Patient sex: M
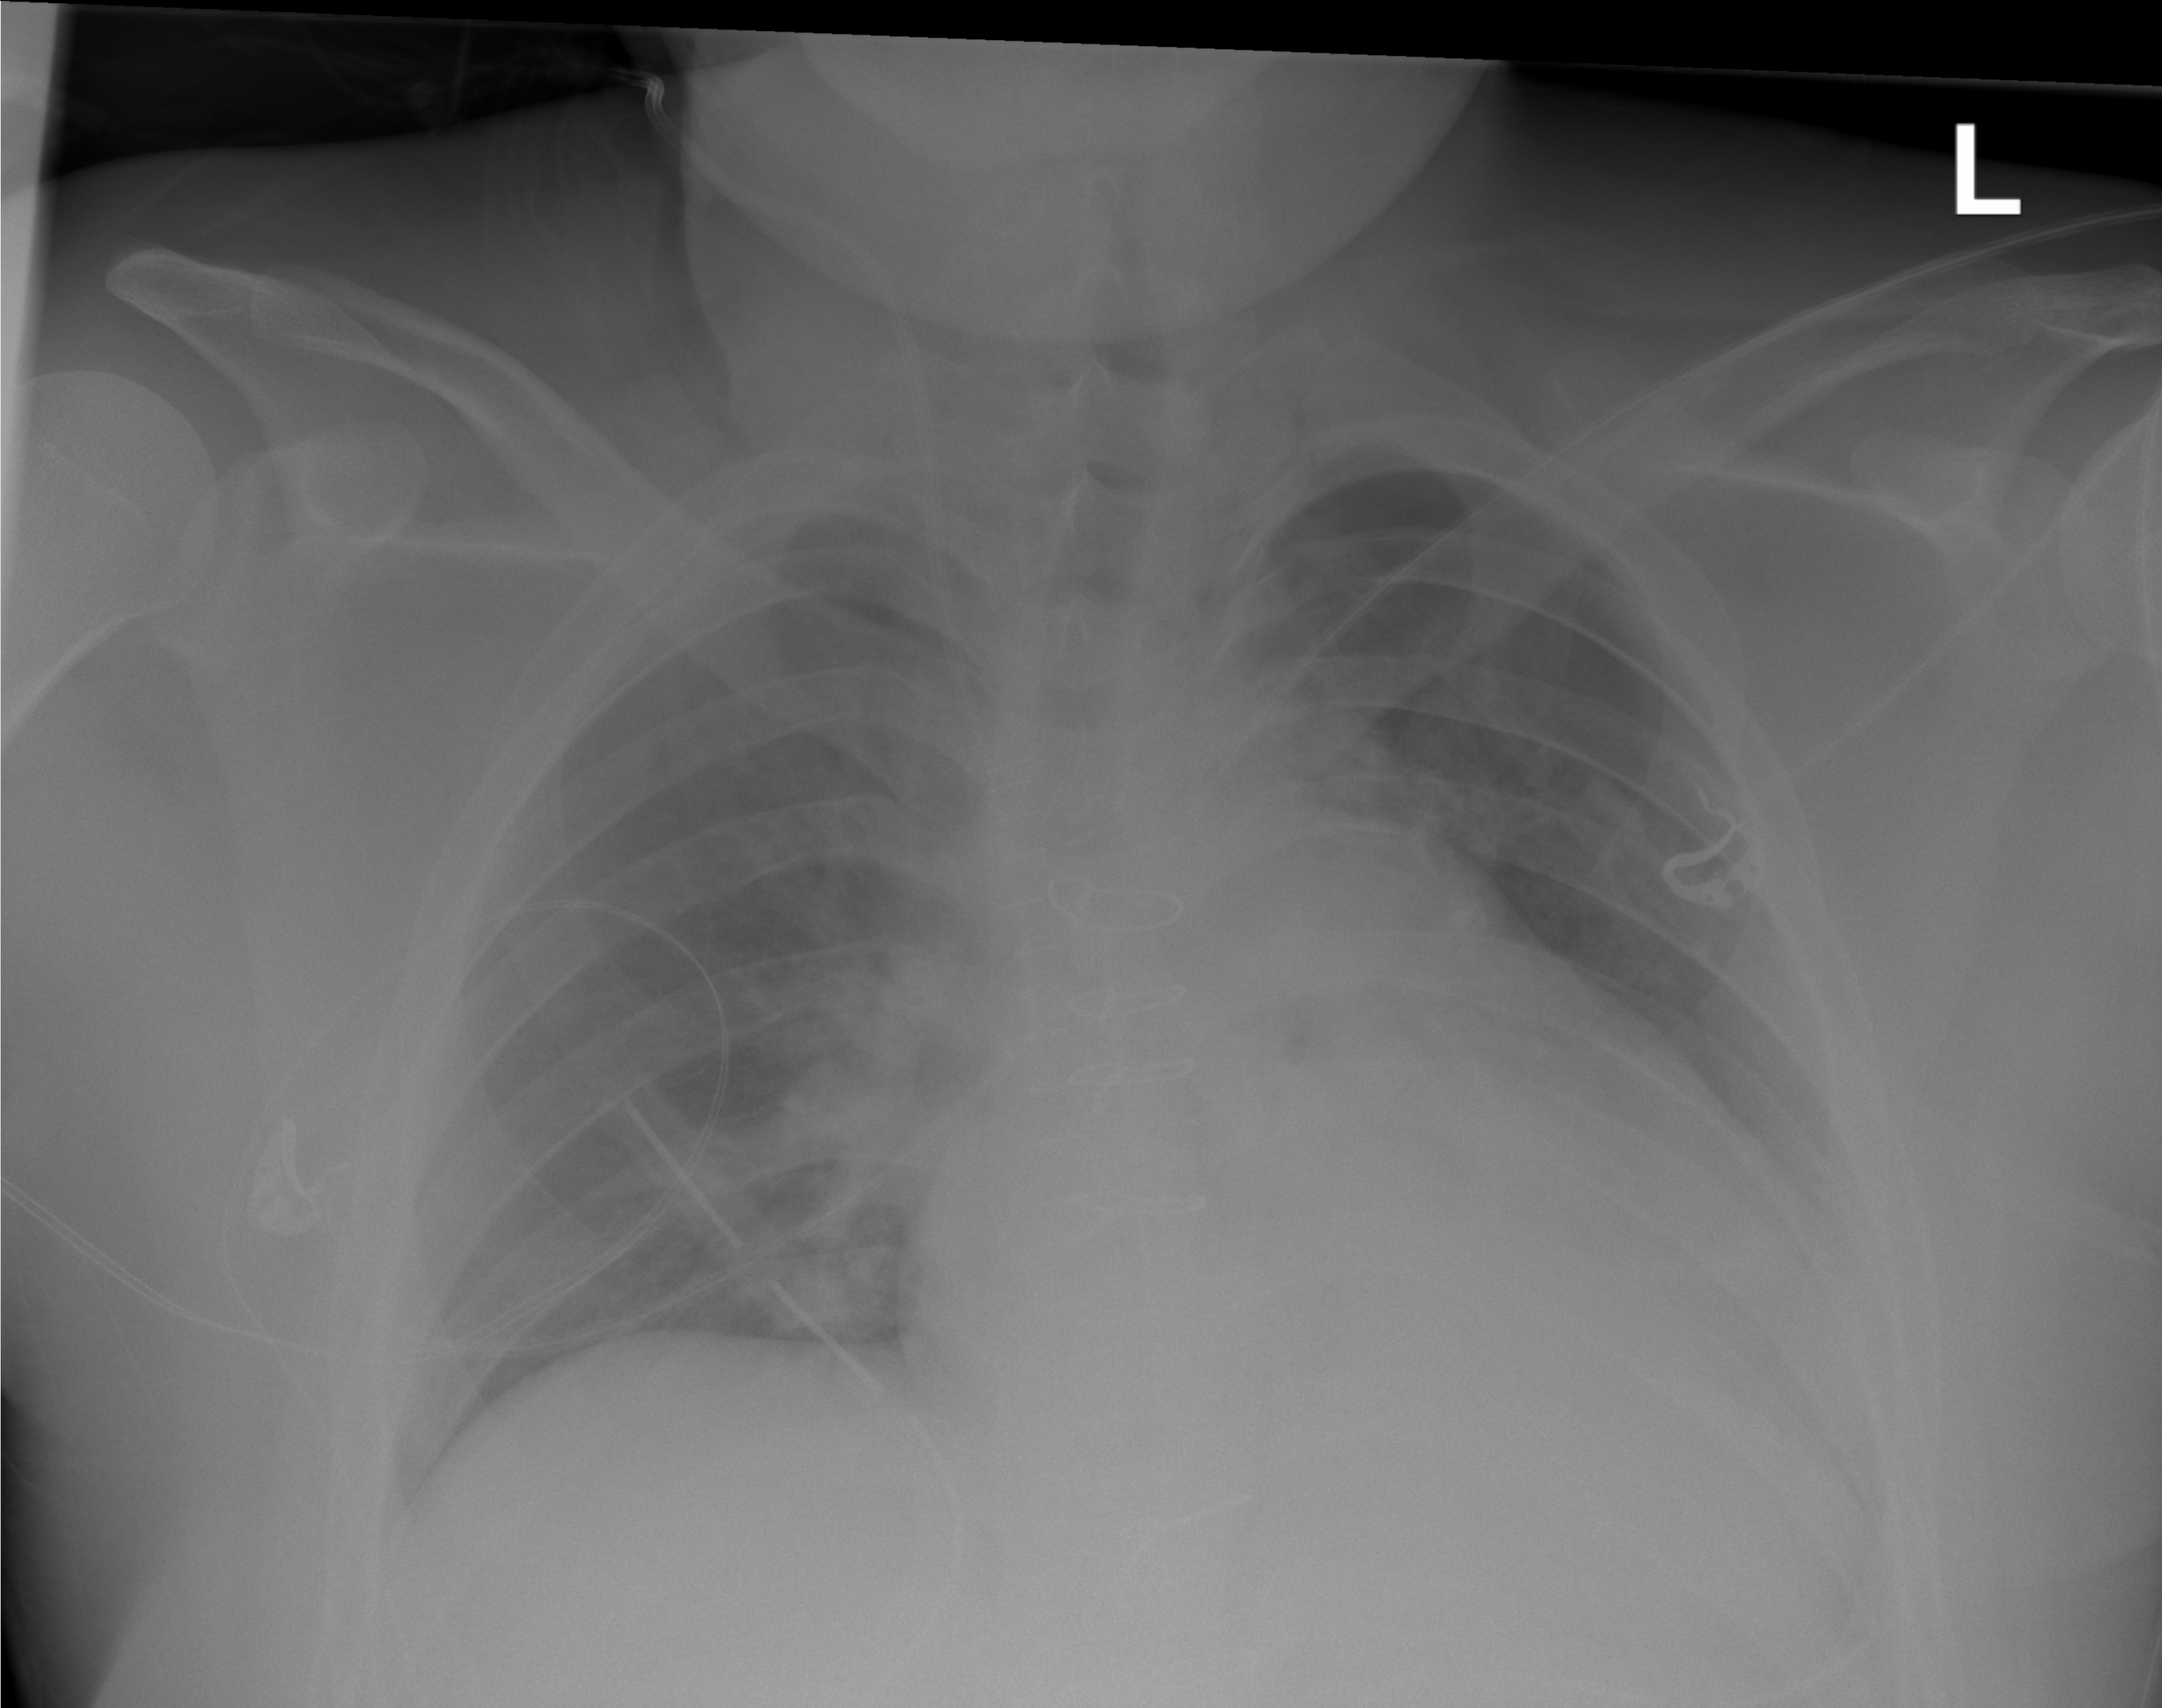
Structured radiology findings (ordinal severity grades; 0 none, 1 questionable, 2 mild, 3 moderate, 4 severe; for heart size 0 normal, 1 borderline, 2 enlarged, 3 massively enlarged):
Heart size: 3
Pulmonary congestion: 2
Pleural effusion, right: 0
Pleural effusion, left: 1
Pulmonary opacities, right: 0
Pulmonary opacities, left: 0
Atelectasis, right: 0
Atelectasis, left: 0